Question: I built an iOS app circa iOS 4.0+ and during the build process at some point I turned on highlights to diagnose the ad views for this app. Somehow the green diagnostic tint has never gone away and I've totally blanked on how to remove this effect. I do know that it seems to happen on my devices (across multiple restores of the app). I think there must be something in the build settings that is still active. Any thoughts on how I might make the ads (as seen in this sample) lose the green tint and just appear normally?

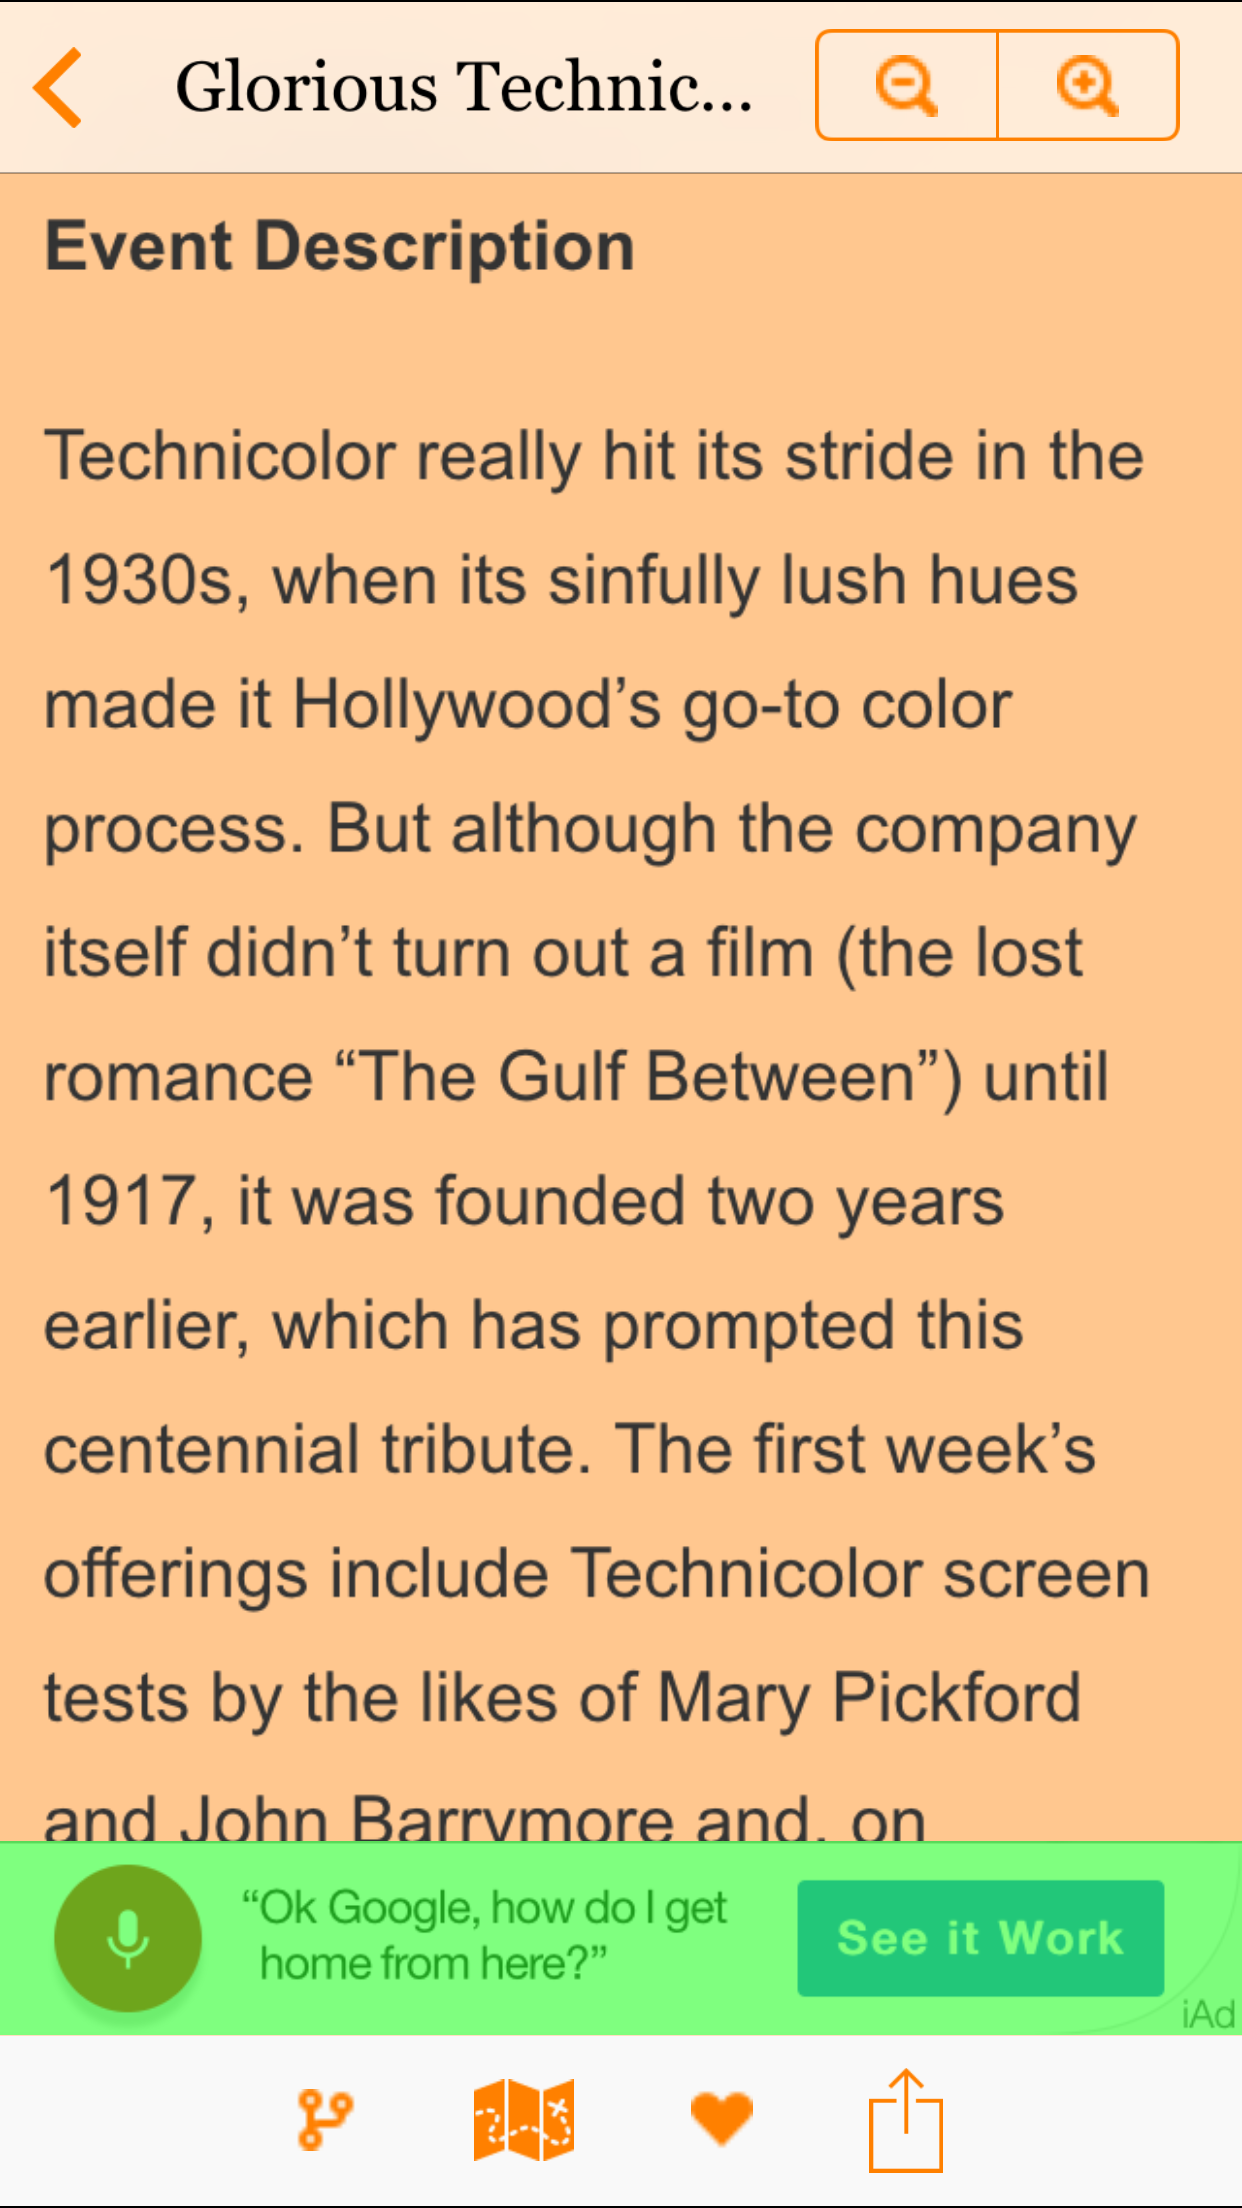
Answer: I haven't seen this problem posted elsewhere so here is the answer for others in this situation.
> Navigate to:Settings > Developer > Highlight Clipped BannersMake sure the option is turned